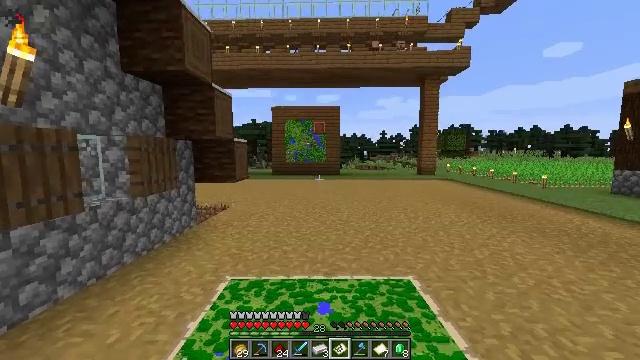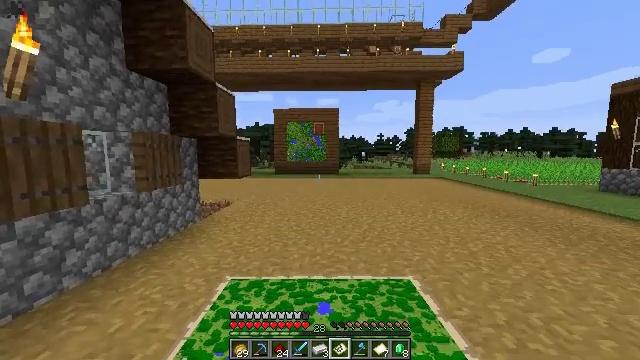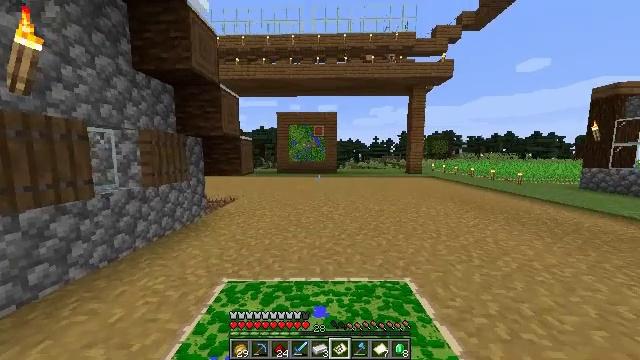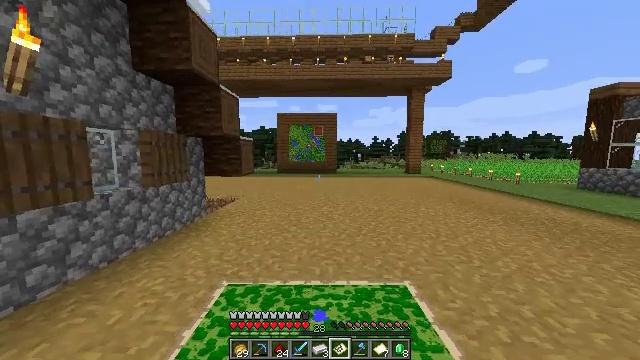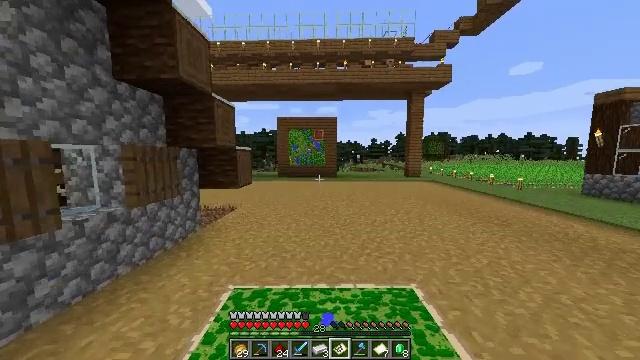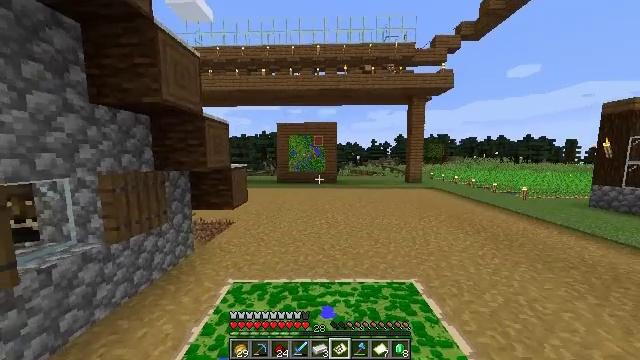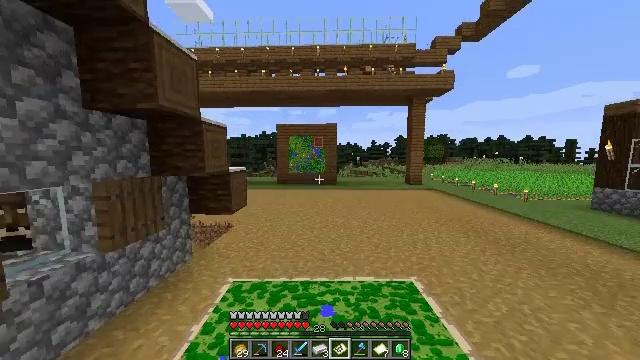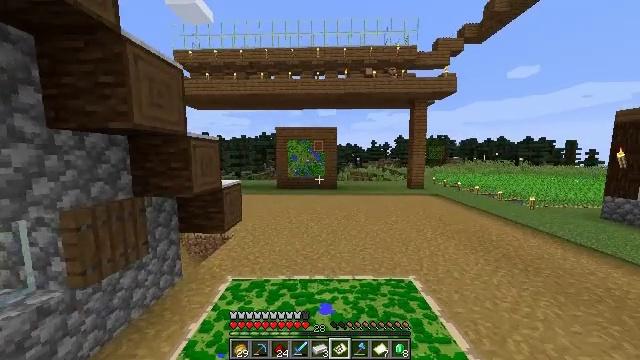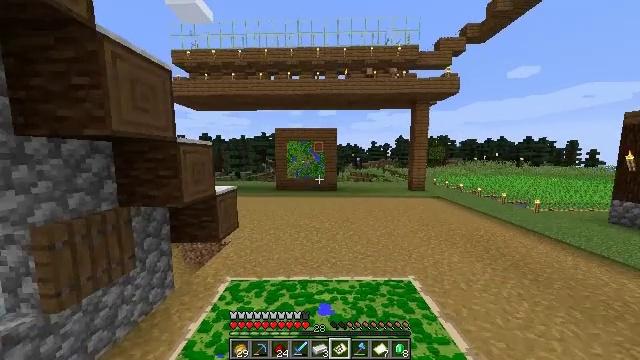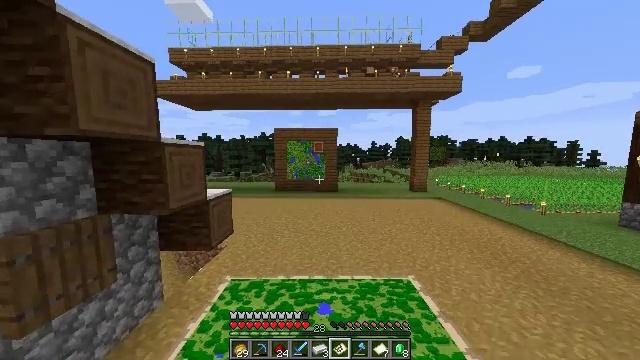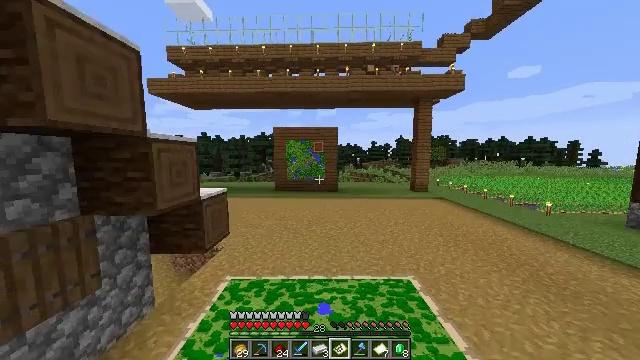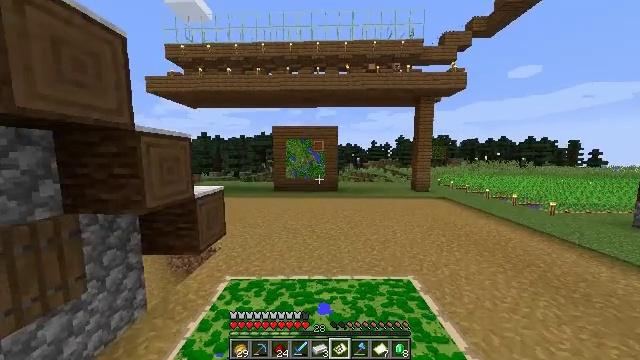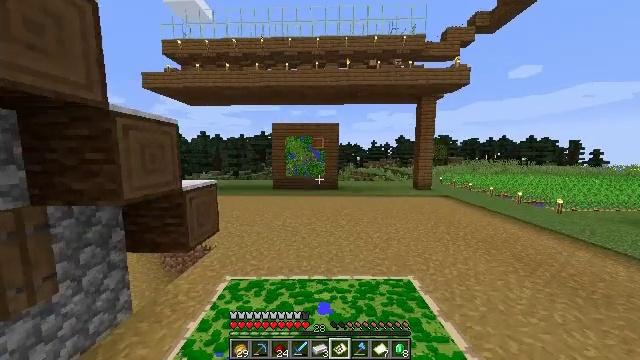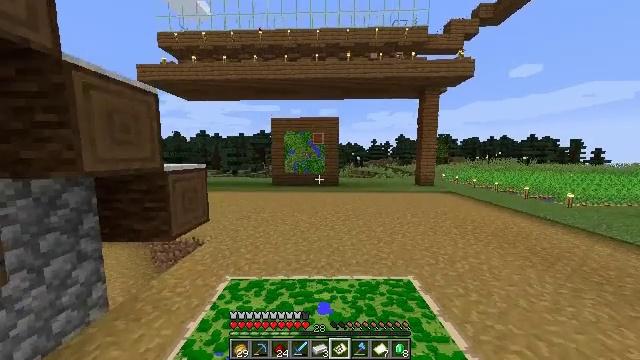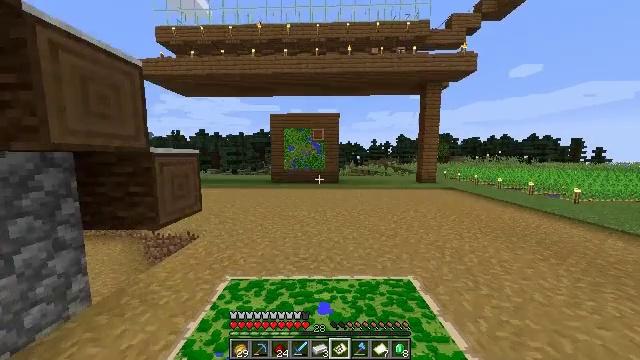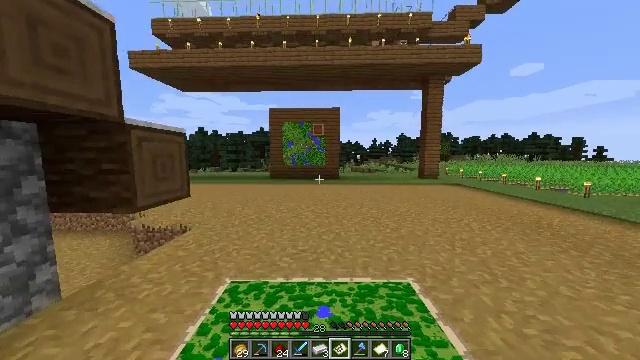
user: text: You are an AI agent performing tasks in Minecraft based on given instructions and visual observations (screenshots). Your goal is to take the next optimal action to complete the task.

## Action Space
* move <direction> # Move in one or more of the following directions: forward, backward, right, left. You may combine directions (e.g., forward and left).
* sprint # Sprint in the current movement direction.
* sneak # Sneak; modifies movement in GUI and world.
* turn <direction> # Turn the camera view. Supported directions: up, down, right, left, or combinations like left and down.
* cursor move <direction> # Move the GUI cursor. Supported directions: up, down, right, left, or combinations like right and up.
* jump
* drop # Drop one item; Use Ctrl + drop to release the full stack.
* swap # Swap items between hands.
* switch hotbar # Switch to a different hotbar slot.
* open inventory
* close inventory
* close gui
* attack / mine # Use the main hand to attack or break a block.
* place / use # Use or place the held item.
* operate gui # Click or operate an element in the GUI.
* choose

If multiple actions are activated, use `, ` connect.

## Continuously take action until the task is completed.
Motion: motion action
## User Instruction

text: Open a crafting table to create an item frame.
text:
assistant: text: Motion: move forward, sprint, jump
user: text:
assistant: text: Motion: move forward, sprint, jump
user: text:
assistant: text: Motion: move forward, sprint, jump
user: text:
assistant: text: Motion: move forward, jump
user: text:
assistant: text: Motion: move forward, jump
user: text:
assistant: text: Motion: move forward, jump
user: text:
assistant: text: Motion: move forward, jump
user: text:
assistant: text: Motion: move forward, jump
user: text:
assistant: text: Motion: move forward, jump
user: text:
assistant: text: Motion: move forward, jump
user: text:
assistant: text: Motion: move forward, jump
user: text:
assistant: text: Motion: move forward, jump
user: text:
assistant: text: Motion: move forward, jump
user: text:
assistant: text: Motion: move forward, jump
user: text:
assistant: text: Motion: move forward, sprint, jump
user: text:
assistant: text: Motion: move forward, sprint, jump
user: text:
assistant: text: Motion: move forward, sprint, jump
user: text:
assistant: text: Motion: move forward, jump
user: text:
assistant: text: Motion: move forward, jump
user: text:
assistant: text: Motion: move forward, jump
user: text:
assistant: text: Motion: move forward, jump
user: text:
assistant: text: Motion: move forward, jump
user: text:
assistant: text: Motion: move forward, jump
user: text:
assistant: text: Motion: move forward, jump
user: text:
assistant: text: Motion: move forward, jump
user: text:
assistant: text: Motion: move forward, jump
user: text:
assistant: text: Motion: move forward, jump
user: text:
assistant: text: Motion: move forward, jump
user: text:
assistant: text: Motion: move forward, sprint, jump
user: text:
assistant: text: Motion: move forward, sprint, jump